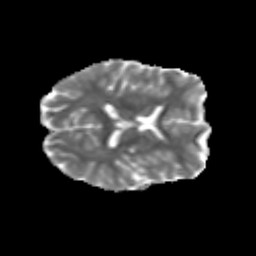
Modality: MD
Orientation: axial
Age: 21
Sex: male
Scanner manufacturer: siemens
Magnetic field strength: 3 T
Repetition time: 3.5 s
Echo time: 0.125 s